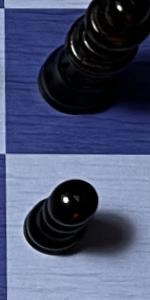
Label: Pawn_Black